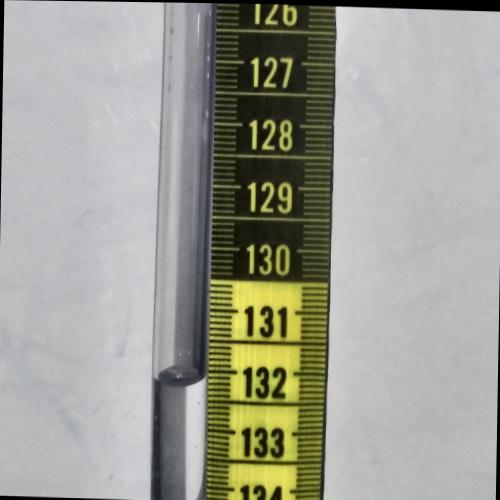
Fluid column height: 132.1 cm